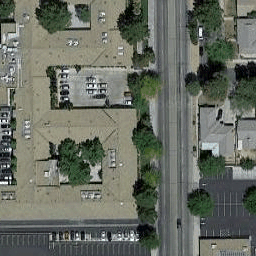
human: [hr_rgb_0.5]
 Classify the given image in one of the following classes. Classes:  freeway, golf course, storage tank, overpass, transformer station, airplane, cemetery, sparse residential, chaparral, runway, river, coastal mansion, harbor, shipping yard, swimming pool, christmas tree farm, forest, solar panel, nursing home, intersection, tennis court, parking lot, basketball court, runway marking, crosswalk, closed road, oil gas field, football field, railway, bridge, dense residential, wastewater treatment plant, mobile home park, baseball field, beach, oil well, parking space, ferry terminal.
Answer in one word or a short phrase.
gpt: nursing home